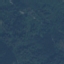
Land use / land cover class: Forest